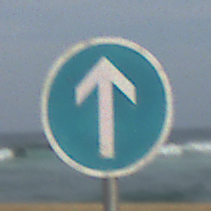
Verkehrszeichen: VorgeschriebeneFahrtrichtungGeradeaus
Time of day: MorningAfternoon
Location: Outdoor (Suburban)
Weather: PartlyCloudy
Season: NotSpecified
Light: Natural